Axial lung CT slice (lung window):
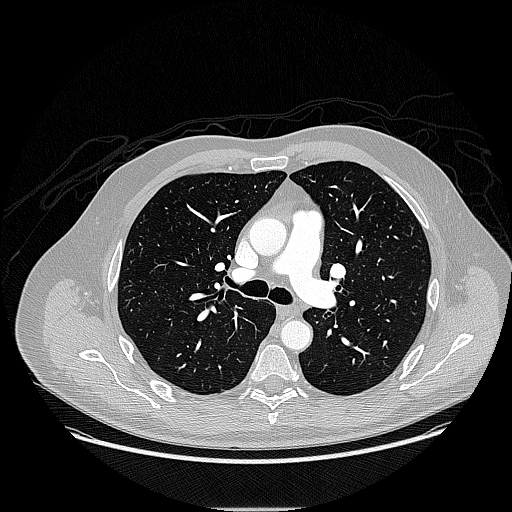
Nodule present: no